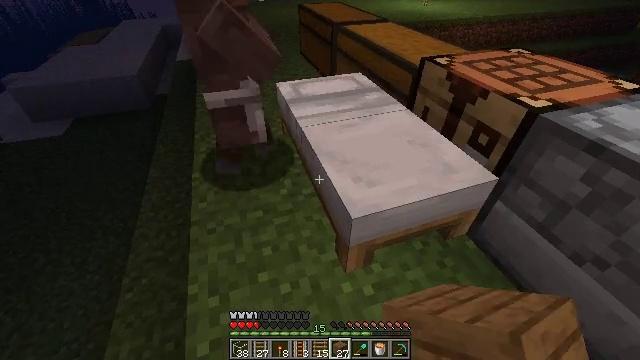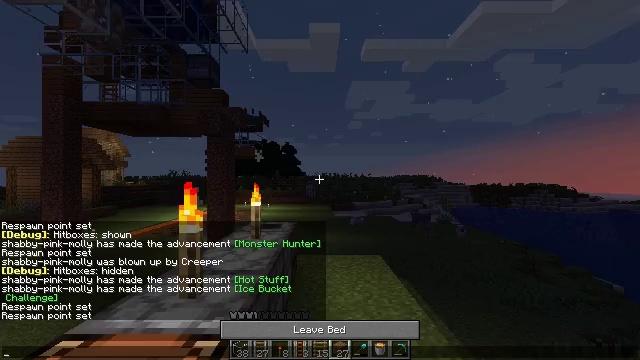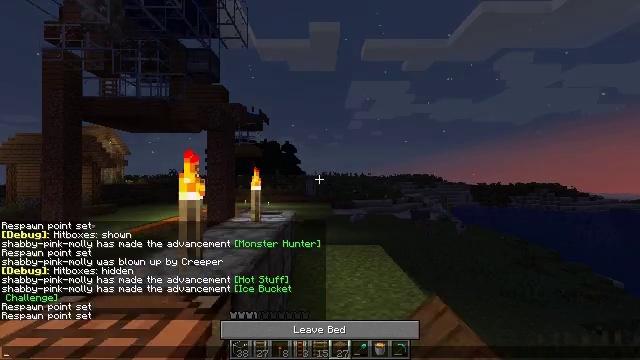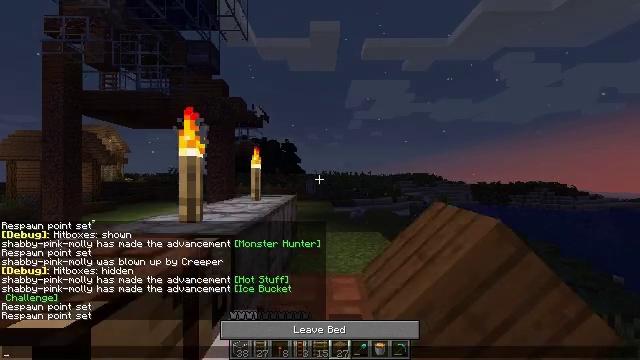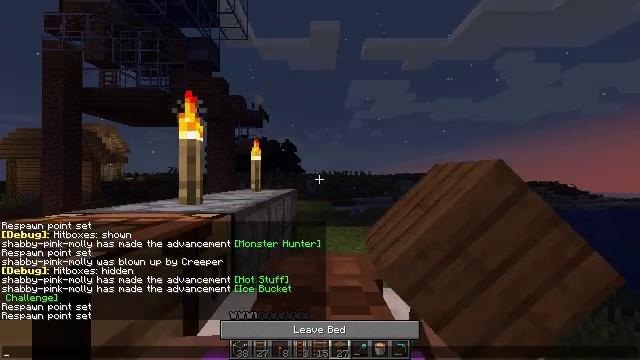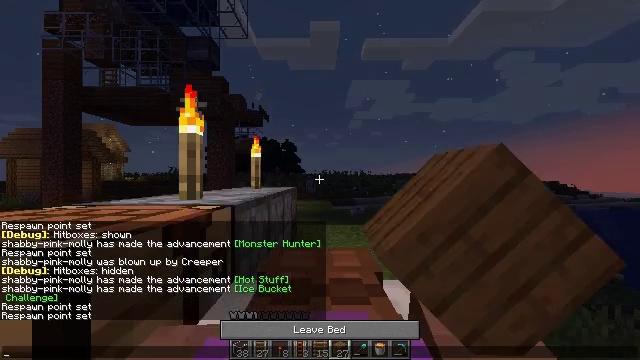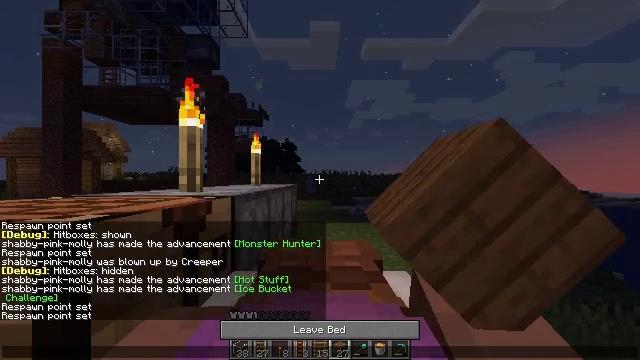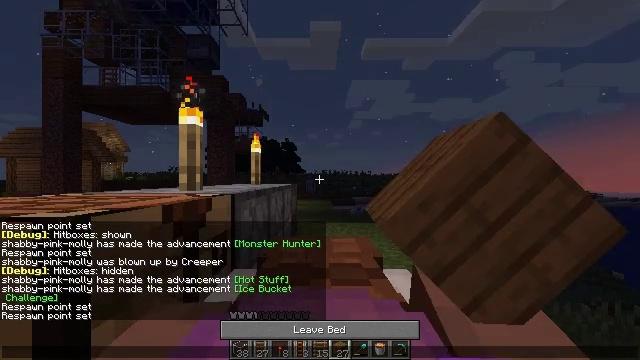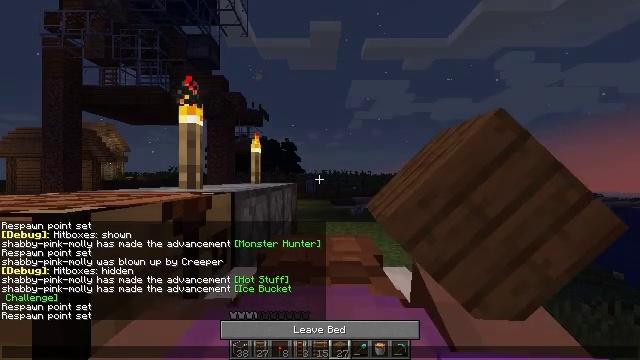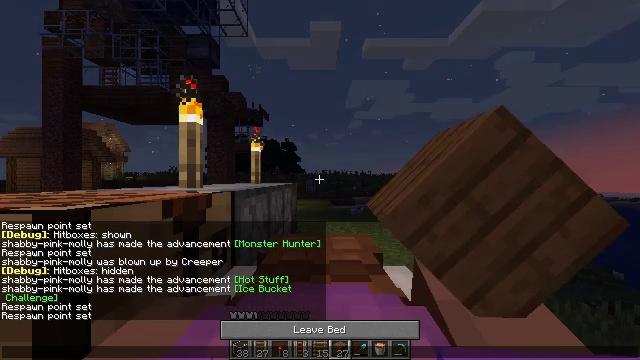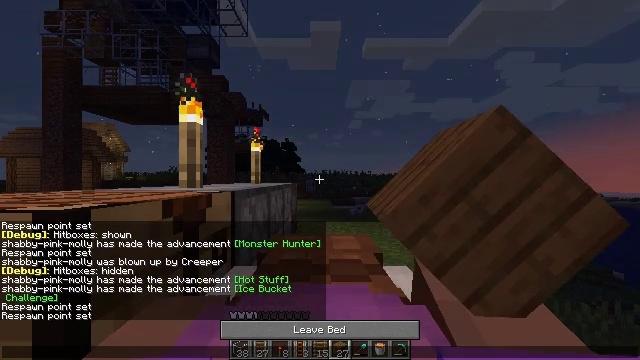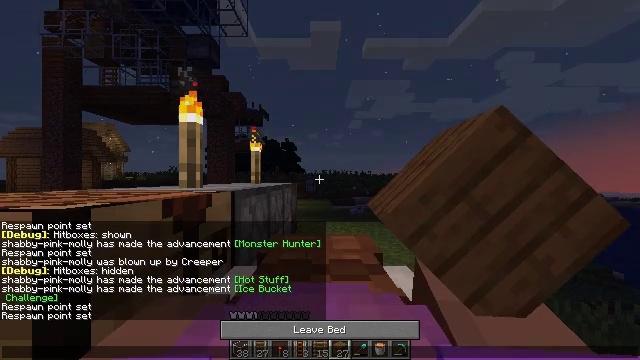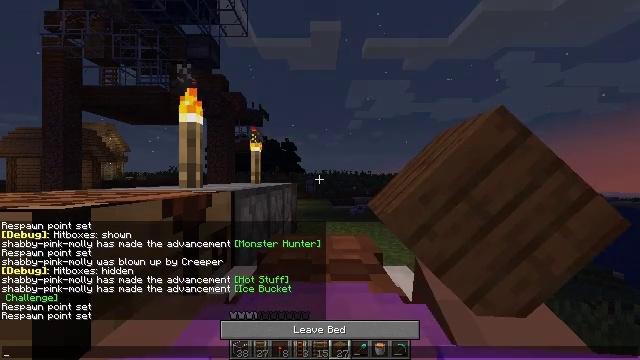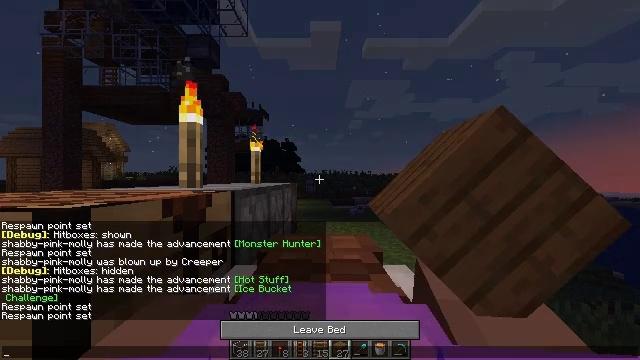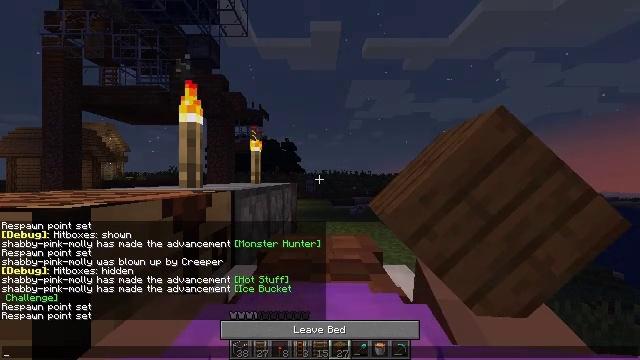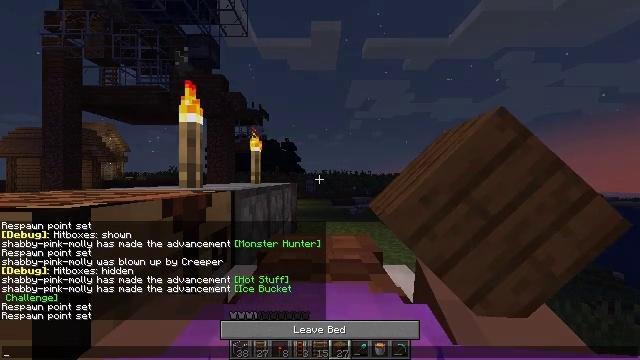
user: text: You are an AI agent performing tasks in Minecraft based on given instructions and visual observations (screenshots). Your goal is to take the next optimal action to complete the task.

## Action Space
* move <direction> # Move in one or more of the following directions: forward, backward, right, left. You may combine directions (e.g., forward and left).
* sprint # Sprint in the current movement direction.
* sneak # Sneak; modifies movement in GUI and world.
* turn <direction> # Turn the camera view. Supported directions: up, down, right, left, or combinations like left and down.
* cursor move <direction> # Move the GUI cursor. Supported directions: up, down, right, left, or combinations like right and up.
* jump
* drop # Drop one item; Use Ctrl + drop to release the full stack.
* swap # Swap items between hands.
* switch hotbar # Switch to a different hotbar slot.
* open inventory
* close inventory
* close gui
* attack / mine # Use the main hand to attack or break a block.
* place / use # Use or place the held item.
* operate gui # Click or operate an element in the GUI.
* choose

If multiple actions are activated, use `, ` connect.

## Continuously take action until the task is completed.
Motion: motion action
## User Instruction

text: Craft a brown bed with wool and dye.
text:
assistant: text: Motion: no_op
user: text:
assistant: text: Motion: open gui
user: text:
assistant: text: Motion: no_op
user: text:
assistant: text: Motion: no_op
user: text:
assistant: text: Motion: no_op
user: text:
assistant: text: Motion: no_op
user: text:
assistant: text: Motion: no_op
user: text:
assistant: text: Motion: no_op
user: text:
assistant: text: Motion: no_op
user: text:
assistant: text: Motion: no_op
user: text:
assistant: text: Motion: no_op
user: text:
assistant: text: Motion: no_op
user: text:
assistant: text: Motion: no_op
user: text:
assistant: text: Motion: no_op
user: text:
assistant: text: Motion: no_op
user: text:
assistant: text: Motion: no_op
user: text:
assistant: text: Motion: no_op
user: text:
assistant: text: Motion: no_op
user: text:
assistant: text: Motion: no_op
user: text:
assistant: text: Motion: no_op
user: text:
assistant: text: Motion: no_op
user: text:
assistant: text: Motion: no_op
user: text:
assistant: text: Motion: no_op
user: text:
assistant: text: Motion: no_op
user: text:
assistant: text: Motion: no_op
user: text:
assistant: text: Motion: no_op
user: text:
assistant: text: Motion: no_op
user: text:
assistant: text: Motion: no_op
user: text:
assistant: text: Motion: no_op
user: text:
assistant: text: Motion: no_op